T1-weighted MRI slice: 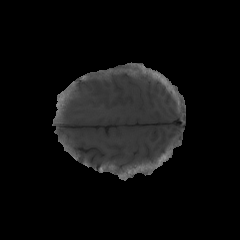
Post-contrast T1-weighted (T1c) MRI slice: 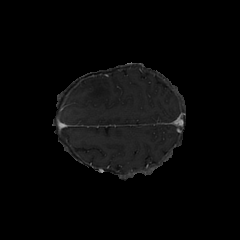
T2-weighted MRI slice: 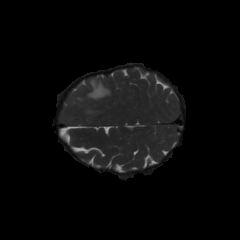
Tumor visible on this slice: yes